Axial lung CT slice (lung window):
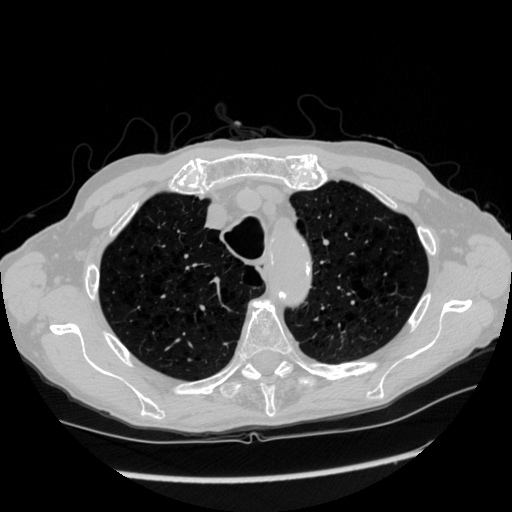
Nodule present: no